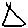
Label: triangle